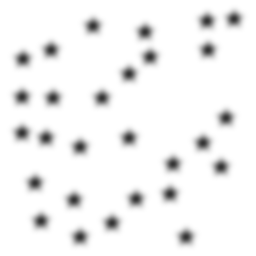
Squares: 0
Triangles: 0
Stars: 28
Total shapes: 28